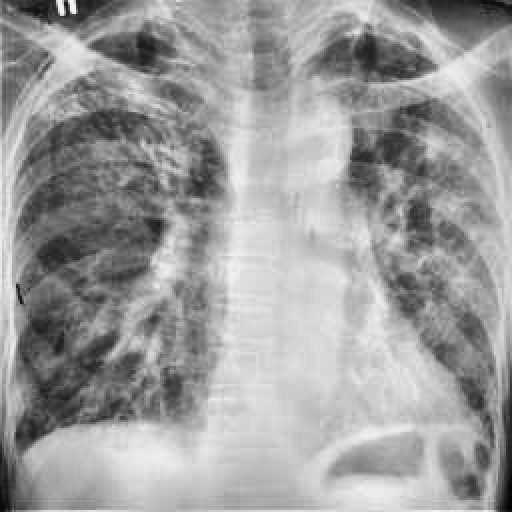
Finding: TUBERCULOSIS